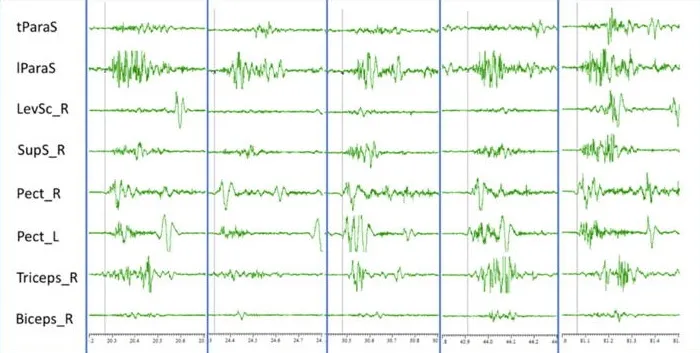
Examples of contractions observed during the recording of case 2. The gray line shows the beginning of the contraction. Although there is a pattern, there is also some variability in the latency of the different muscles. tParaS: thoracic paraspinal, lParaS: Lumbar paraspinal, LevSc_R: Levator scapulae right, SupS_R: Supraspinalis right, Pect_R: Right pectoralis, Pect_L: left pectoralis, Triceps_R: right triceps, Biceps_R: Right biceps.
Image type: electrography (eeg)